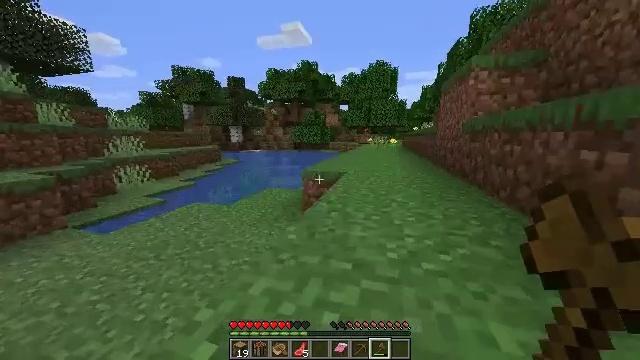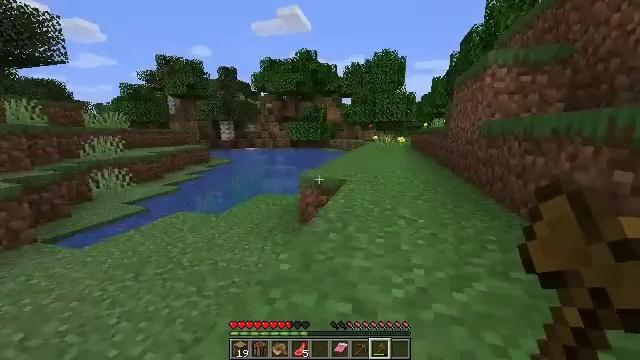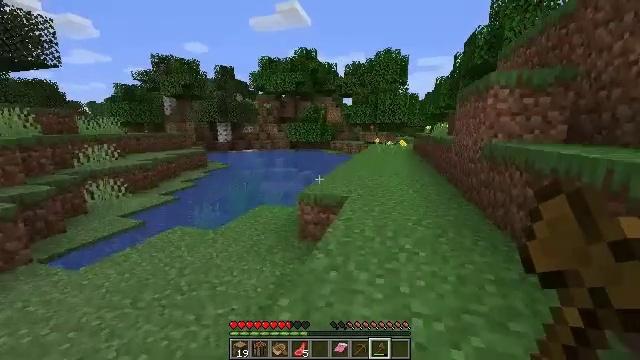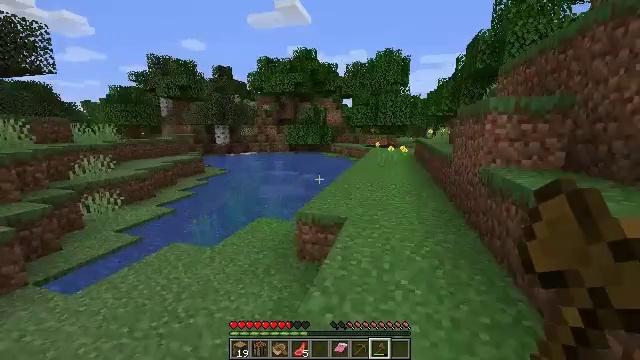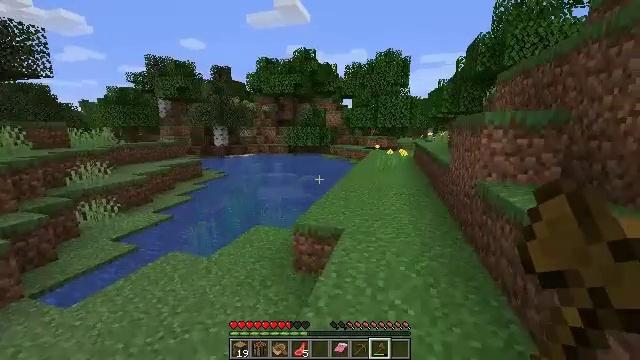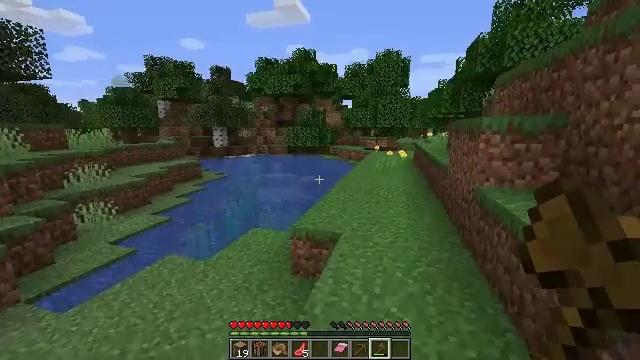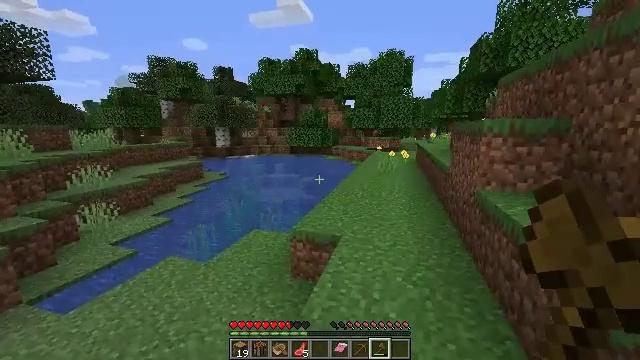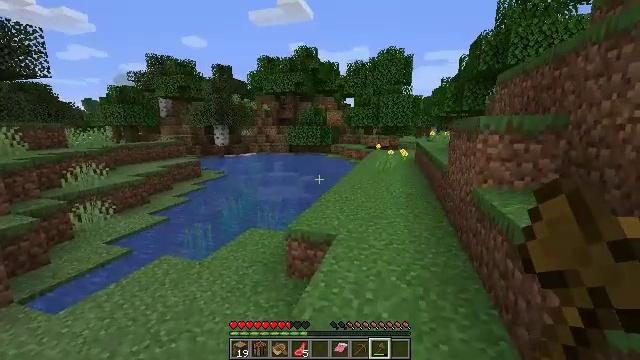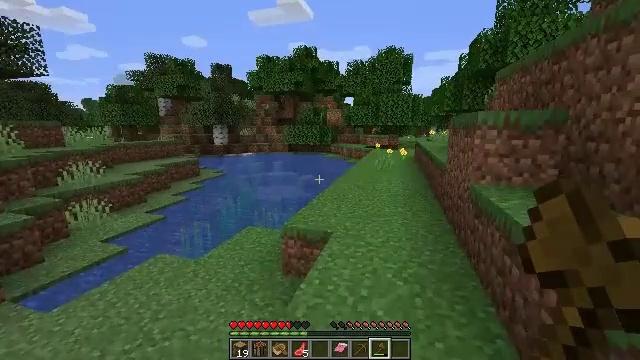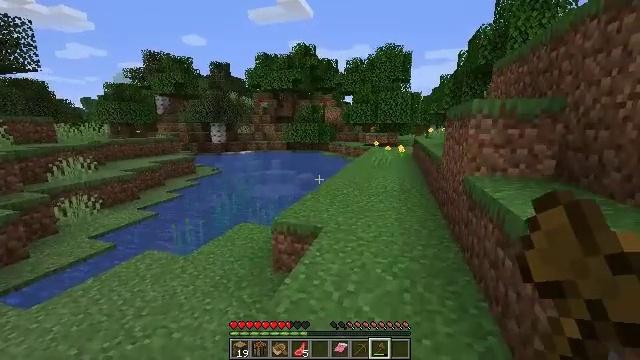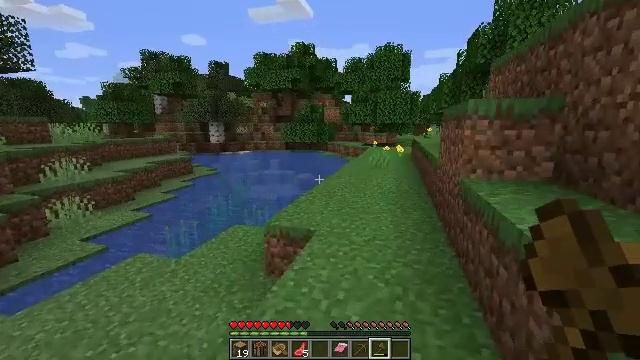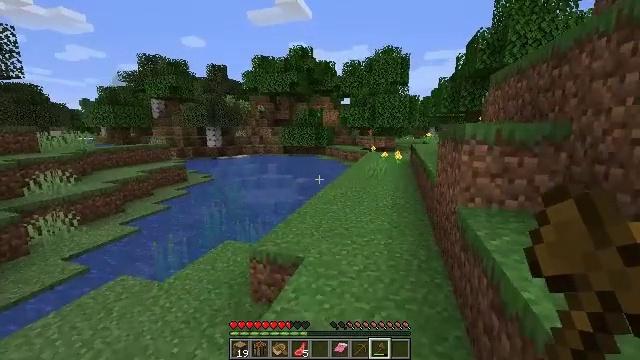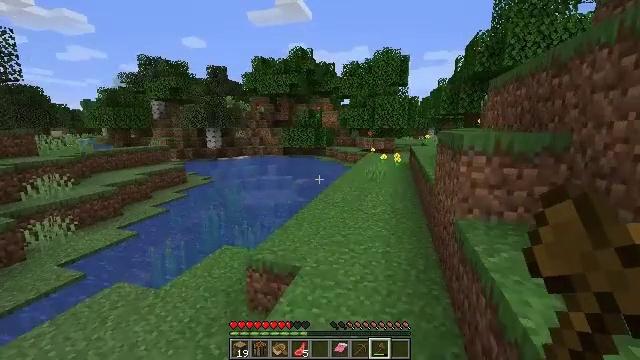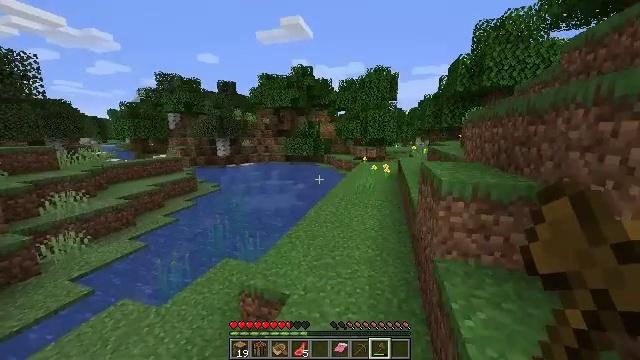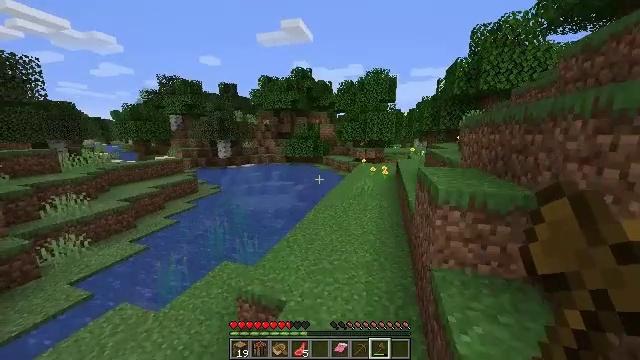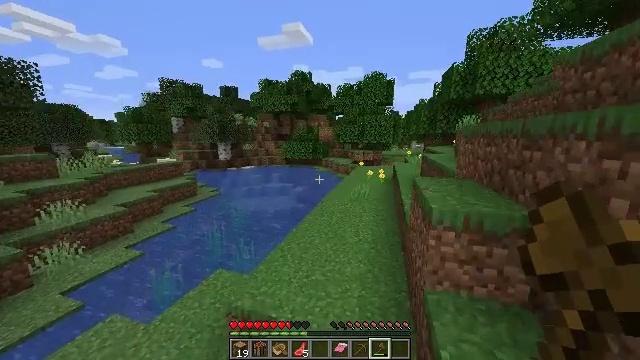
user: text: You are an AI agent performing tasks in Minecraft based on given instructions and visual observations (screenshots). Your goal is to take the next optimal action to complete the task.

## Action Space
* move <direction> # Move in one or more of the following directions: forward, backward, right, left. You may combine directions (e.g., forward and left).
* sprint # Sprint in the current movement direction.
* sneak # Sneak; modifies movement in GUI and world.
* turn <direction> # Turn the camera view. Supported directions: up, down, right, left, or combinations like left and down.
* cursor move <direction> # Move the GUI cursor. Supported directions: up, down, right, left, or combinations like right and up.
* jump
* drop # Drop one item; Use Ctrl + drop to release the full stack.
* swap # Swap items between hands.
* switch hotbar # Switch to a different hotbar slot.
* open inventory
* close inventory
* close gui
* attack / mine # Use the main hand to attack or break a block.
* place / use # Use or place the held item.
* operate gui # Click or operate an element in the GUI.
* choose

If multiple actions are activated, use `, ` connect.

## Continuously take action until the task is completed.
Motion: motion action
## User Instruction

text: Mine grass block from the ground.
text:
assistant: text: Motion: move forward and move right, jump
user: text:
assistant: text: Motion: move forward and move right, jump
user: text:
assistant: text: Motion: move forward and move right, jump
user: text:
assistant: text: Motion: move forward and move right, jump
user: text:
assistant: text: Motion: move forward and move right, jump
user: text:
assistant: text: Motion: move forward and move right, jump
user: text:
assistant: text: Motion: move forward and move right, jump
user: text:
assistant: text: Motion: move forward and move right, jump
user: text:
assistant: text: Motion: move forward and move right, jump
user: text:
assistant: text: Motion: move forward and move right, jump
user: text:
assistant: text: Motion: move forward and move right, sprint, jump
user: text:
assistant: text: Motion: move forward and move right, sprint, jump
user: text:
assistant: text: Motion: move forward and move right, sprint, jump
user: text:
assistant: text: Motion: move forward and move right, sprint, jump
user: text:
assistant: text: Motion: move forward and move right, jump
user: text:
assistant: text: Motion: move forward and move right, jump
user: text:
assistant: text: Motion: move forward, jump
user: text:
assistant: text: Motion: move forward, jump
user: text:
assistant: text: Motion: move forward, jump
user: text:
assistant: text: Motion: move forward, jump
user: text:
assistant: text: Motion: move forward, jump
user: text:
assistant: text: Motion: move forward, jump
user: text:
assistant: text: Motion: move forward, jump
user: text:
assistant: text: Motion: move forward, jump
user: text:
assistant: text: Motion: move forward, jump
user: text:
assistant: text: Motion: move forward, jump
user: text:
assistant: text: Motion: move forward, jump
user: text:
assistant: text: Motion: move forward, jump
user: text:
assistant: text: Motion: move forward, jump
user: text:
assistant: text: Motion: move forward, jump